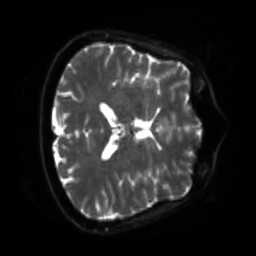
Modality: sbref
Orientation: axial
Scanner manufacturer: siemens
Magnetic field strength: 3 T
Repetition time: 4 s
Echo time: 0.0594 s